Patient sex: M
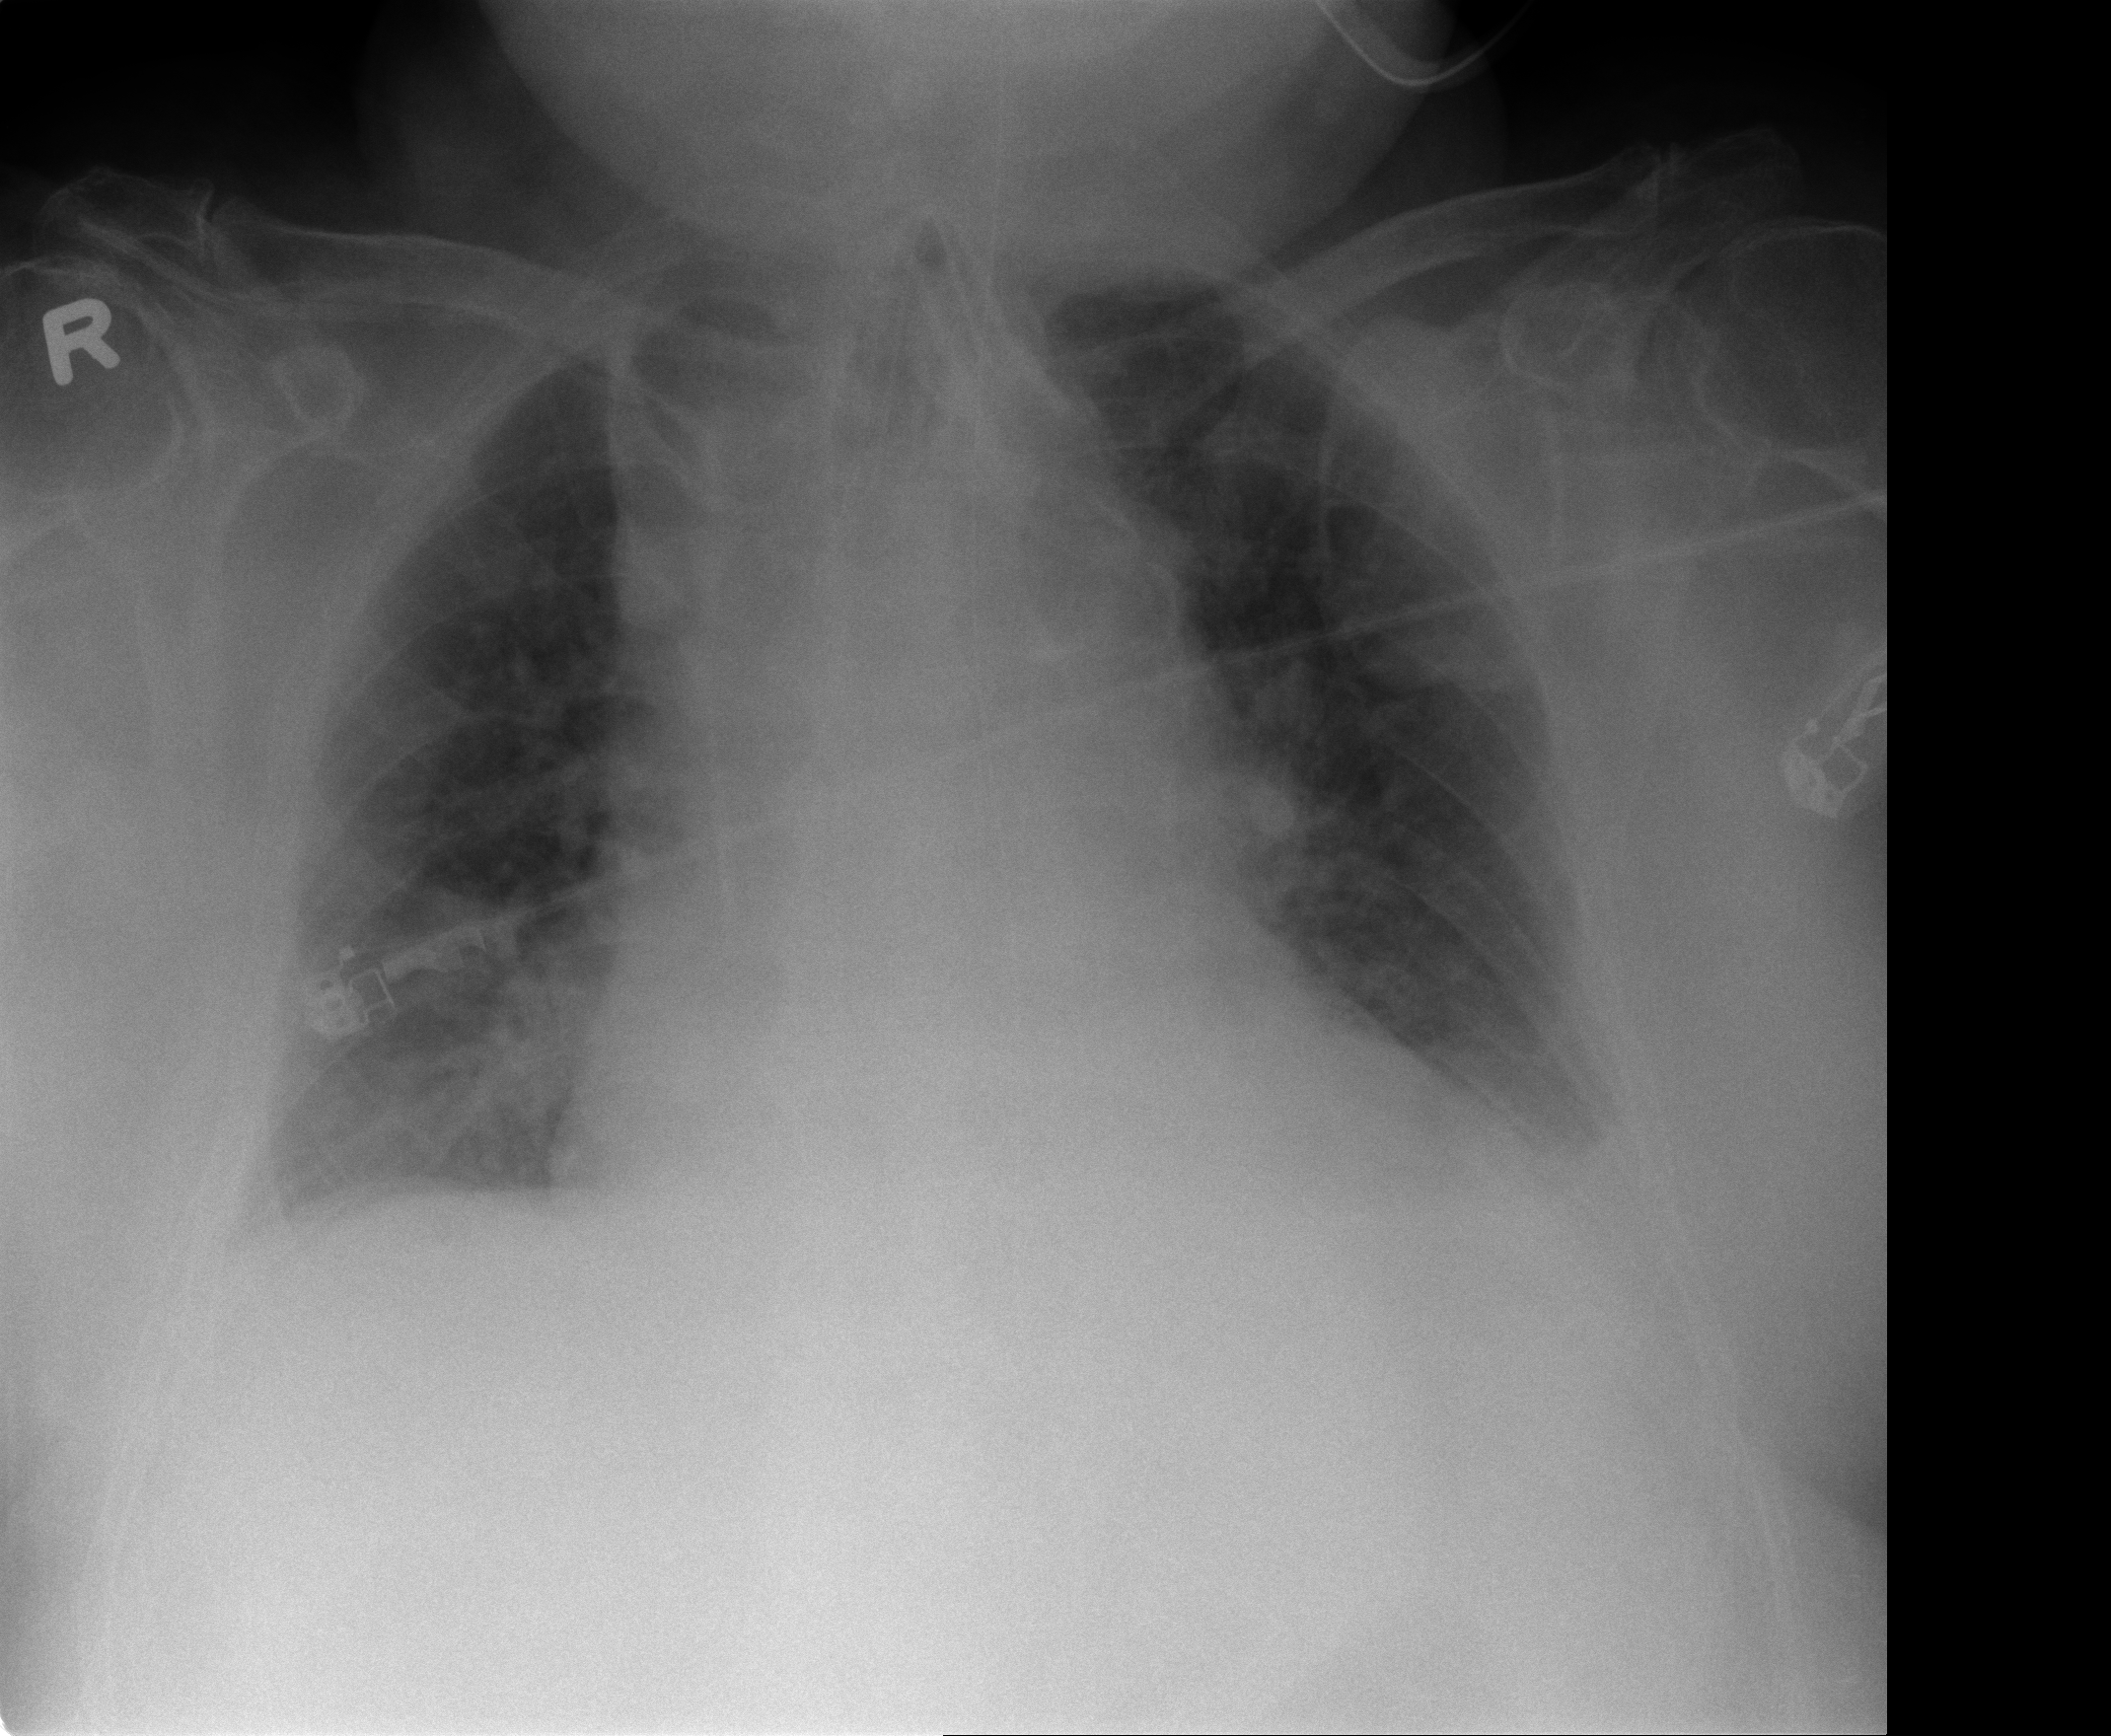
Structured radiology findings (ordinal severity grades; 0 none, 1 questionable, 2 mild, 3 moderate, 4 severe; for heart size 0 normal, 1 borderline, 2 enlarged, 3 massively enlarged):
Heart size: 1
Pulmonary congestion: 2
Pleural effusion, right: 1
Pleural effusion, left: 2
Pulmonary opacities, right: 0
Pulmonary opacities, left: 0
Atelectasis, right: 2
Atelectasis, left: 2